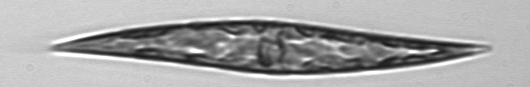
Label: Pleurosigma